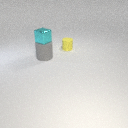
large gray rubber cylinder in front of small yellow rubber cylinder